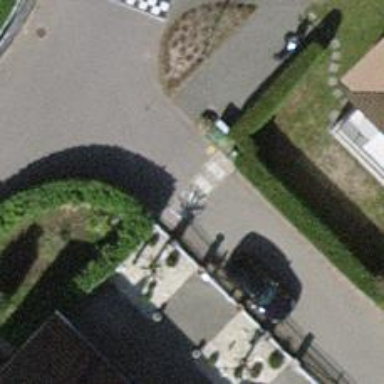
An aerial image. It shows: Residential road with paving stones.